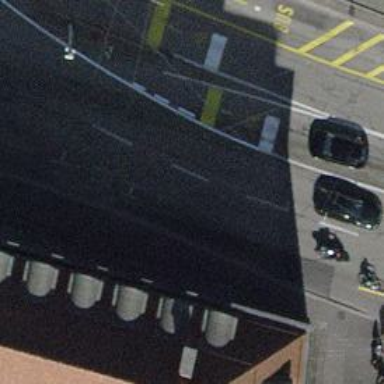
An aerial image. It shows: Road with traffic signals.